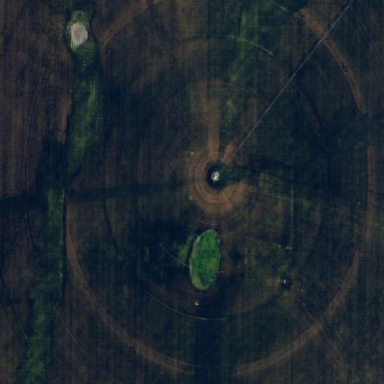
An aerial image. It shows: Farmland with pivot irrigation system.